Question: This question may seem long, but I'm sure it's relativity simple for Core-Data experts. Showing the configuration made this Question long. Thanks!
In CoreData I have a 'User' entity and an 'NSManagedObject' subclass '(User.h/.m)' created from that entity. Not sure if it's relevant, but I'm using remote Database with Stackmob.
Here is what my fetch request looks like in Review.m:
Fetch Request:
'''
-(NSArray *)fetchRequest
{
NSFetchRequest *fetchRequest = [[NSFetchRequest alloc] init];
NSEntityDescription *entity = [NSEntityDescription entityForName:@"User" inManagedObjectContext:self.managedObjectContext];
[fetchRequest setEntity:entity];
//Please Note the line below:
[fetchRequest setReturnsObjectsAsFaults:NO];
NSPredicate *predicate = [NSPredicate predicateWithFormat:@"username == %@", self.usernameField.text];
[fetchRequest setPredicate:predicate];
NSError *error = nil;
NSArray *fetchedObjects = [[self managedObjectContext] executeFetchRequest:fetchRequest error:&error];
return fetchedObjects;
}
if (fetchedObjects.count>=1)
{
NSLog(@"Number of Objects Returned %i", fetchedObjects.count);
NSManagedObject *fetchedObject = [fetchedObjects objectAtIndex:0];
}
'''
Here is the log:
'''
2013-08-18 10:26:25.082 Time[995:c07] Number of Objects Returned 1
2013-08-18 10:26:25.082 Time[995:c07] User Object: <User: 0xe07b260> (entity: User; id: 0xa65ab70 <x-coredata://392983AD-D649-4D68-A93F-D86109BC009C-995-000004B584F1BB06/User/piphone5> ; data: <fault>)
'''
Several weeks ago I had created the User Object successfully with the following:
'''
User *newUser = [[User alloc] initIntoManagedObjectContext:self.managedObjectContext];
[newUser setValue:self.usernameField.text forKey:[newUser primaryKeyField]];
[newUser setValue:self.emailAddressField.text forKey:@"email"];
[newUser setPassword:self.passwordField.text];
[newUser setValue:self.gender forKey:@"gender"];
[self.managedObjectContext saveOnSuccess:^{
[self.client loginWithUsername:self.usernameField.text password:self.passwordField.text onSuccess:^(NSDictionary *results) {
NSLog(@"Login Success %@",results);
} onFailure:^(NSError *error) {
NSLog(@"Login Fail: %@",error);
}];
'''
This is what I would like to do in Review.m:
'''
@interface Review()
@property (strong, nonatomic) User *user;
@end
@sythesize = user;
....
if (fetchedObjects.count>=1)
{
NSLog(@"Number of Objects Returned %i", fetchedObjects.count);
NSManagedObject *fetchedObject = [fetchedObjects objectAtIndex:0];
NSLog(@"fetchObject Object %@", fetchedObject);
//Addition
user = (User*)(fetchedObject);
NSLog(@"User %@", user);
}
'''
Here is the log:
'''
2013-08-18 11:07:13.313 Time[1177:c07] Number of Objects Returned 1
2013-08-18 11:07:13.314 Time[1177:c07] fetchObject Object <User: 0xa532cc0> (entity: User; id: 0xb426de0 <x-coredata://3336122B-7117-4D92-B0A1-DDBAF80DDBF7-1177-000006EEE046E326/User/piphone5> ; data: <fault>)
2013-08-18 11:07:13.314 Time[1177:c07] User <User: 0xa532cc0> (entity: User; id: 0xb426de0 <x-coredata://3336122B-7117-4D92-B0A1-DDBAF80DDBF7-1177-000006EEE046E326/User/piphone5> ; data: <fault>)
'''
Why is this not working? User still shows up as Fault? I have the following line in fetch Request: '[fetchRequest setReturnsObjectsAsFaults:NO];'
The Following is the reason I need to do this:
'''
Notification *notificationObject = [NSEntityDescription insertNewObjectForEntityForName:@"Notification" inManagedObjectContext:self.managedObjectContext];
[notificationObject setValue:[NSNumber numberWithInt:1] forKey:@"appType"];
[notificationObject setValue:[notificationObject assignObjectId] forKey:[notificationObject primaryKeyField]];
NSError *error = nil;
if (![self.managedObjectContext saveAndWait:&error])
{
NSLog(@"There was an error");
}
else
{
NSLog(@"Notification Object Created");
}
//I need to Add the fetchedObject as UsersObject (which is a relationship)
[notificationObject addUsersObject:user];
[self.managedObjectContext saveOnSuccess:^{ ....
'''
Here is my CoreData Setup:

Why is this not working? User still shows up as Fault? I have the following line in fetch Request: '[fetchRequest setReturnsObjectsAsFaults:NO];'
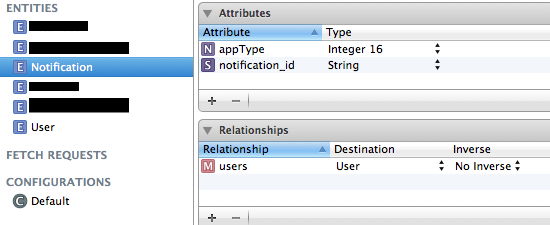
Answer: This is a StackMob restriction. In <URL>
it is explicitly stated that 'returnObjectsAsFaults' / 'setReturnObjectsAsFaults:'
is not (yet) supported.